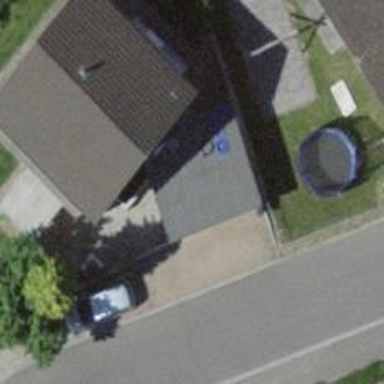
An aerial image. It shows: Garage.